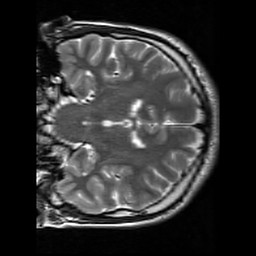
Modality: T2w
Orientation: coronal
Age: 22
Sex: male
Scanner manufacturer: siemens
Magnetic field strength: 3 T
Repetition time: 7 s
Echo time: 0.09 s